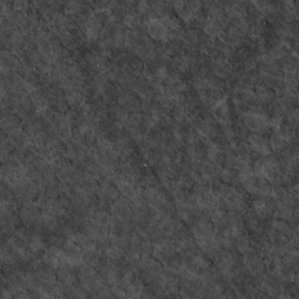
Label: non_frost